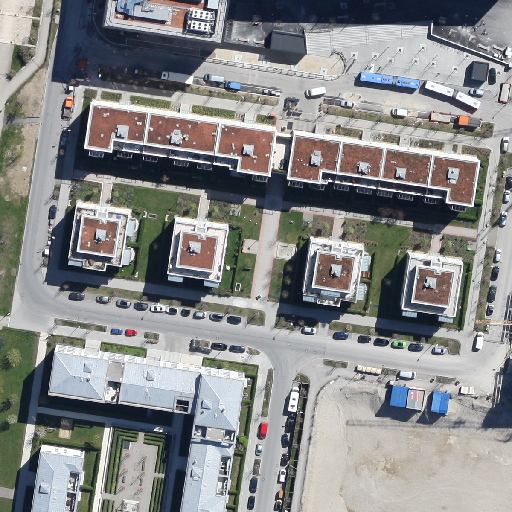
Referring expression: building along the road